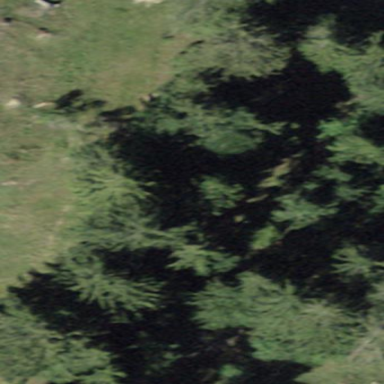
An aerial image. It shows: Forest area.